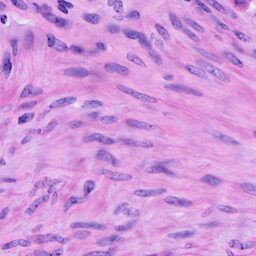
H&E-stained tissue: Cervix